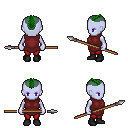
a pixel art fantasy rpg character, female body template, dark elf, purple skin, maroon tunic, red pants, green short mohawk hairstyle, black shoes, spear, four views (front, back, left, right), 2x2 character sprite sheet, small pixel art, hard edges, no anti-aliasing